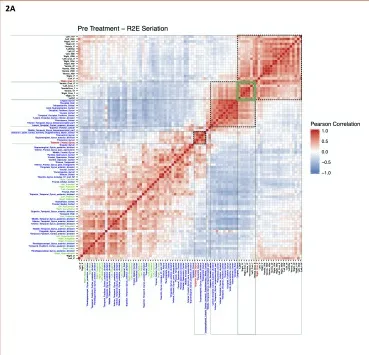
Rank-two ellipse seriation-based visualization of correlation matrix before.
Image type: pathology (immunostaining)